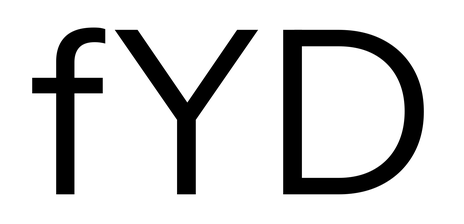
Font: InstrumentSans_Regular